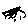
Label: sun